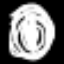
Label: squiggle